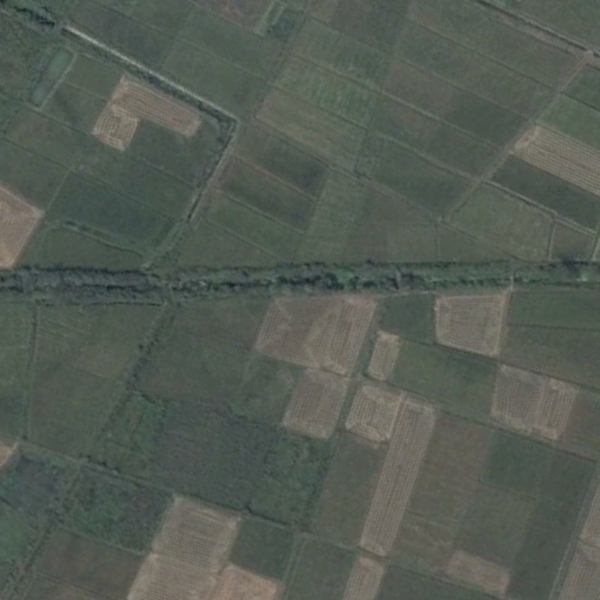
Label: Farmland